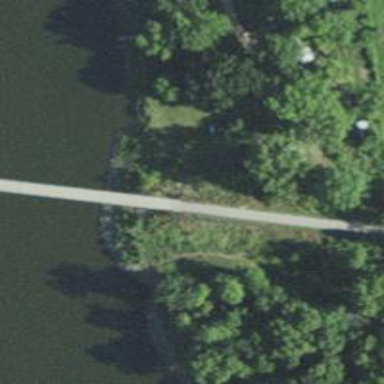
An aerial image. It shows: Cycleway passing over abandoned railway bridge.